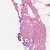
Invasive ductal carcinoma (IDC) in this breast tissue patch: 0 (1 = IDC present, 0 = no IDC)